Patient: sex M, age 52
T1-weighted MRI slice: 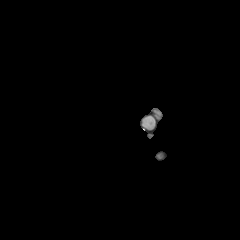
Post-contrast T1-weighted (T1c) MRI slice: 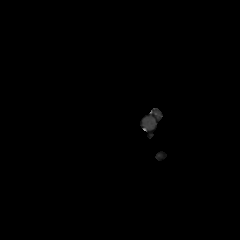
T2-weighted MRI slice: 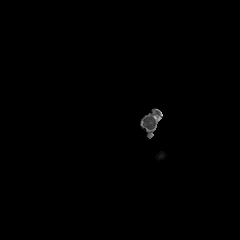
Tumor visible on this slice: no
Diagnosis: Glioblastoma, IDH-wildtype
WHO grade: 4